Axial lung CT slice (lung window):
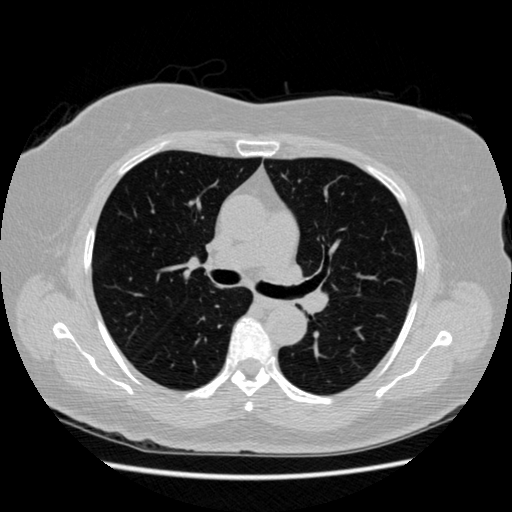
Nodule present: no